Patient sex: M
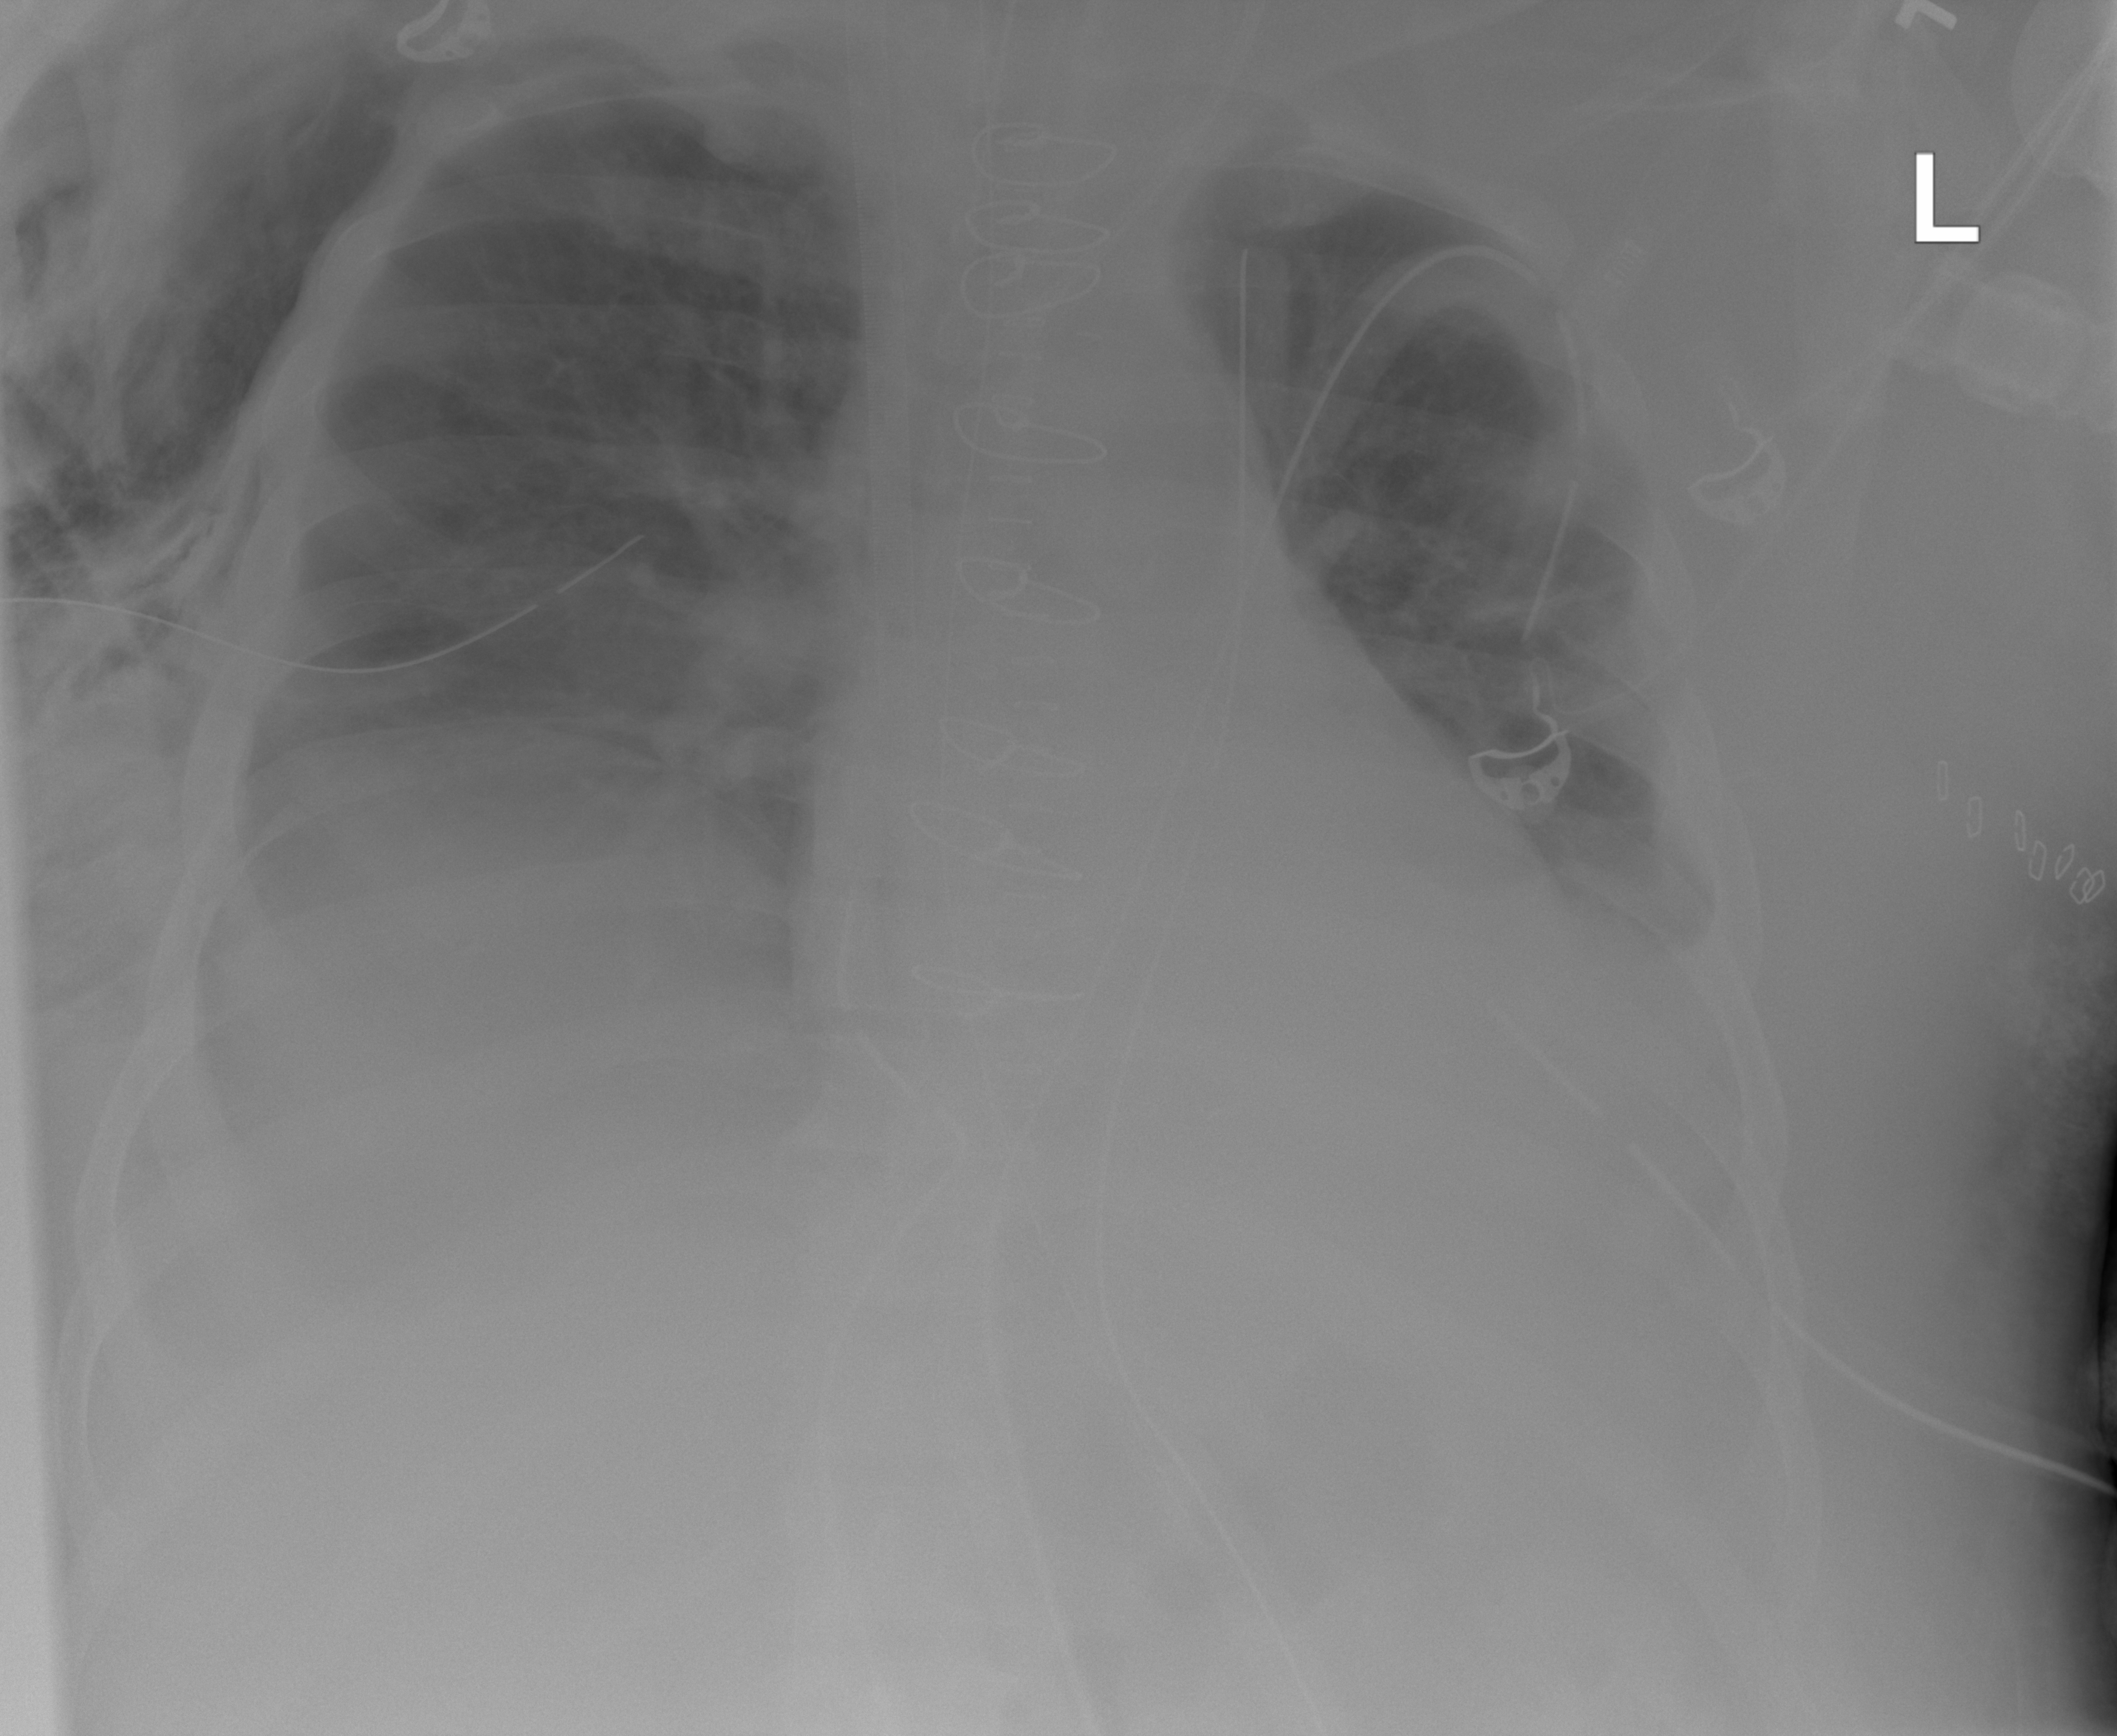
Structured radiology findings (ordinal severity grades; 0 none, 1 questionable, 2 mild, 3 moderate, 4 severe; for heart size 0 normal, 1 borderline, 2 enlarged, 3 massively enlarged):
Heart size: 2
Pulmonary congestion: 2
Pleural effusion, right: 2
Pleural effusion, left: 2
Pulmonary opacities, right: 0
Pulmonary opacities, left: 0
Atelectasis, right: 2
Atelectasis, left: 2